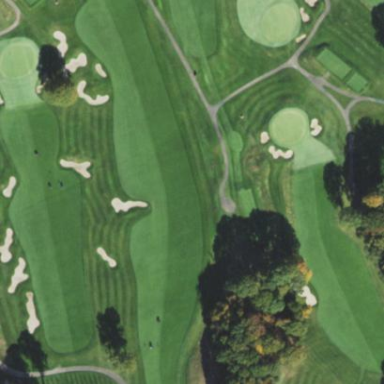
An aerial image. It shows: Golf fairway surrounded by grass.